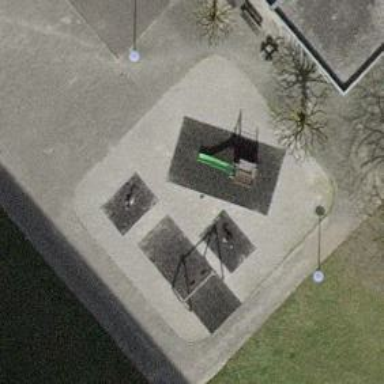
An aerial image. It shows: Playground area for leisure activities on the land.